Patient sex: M
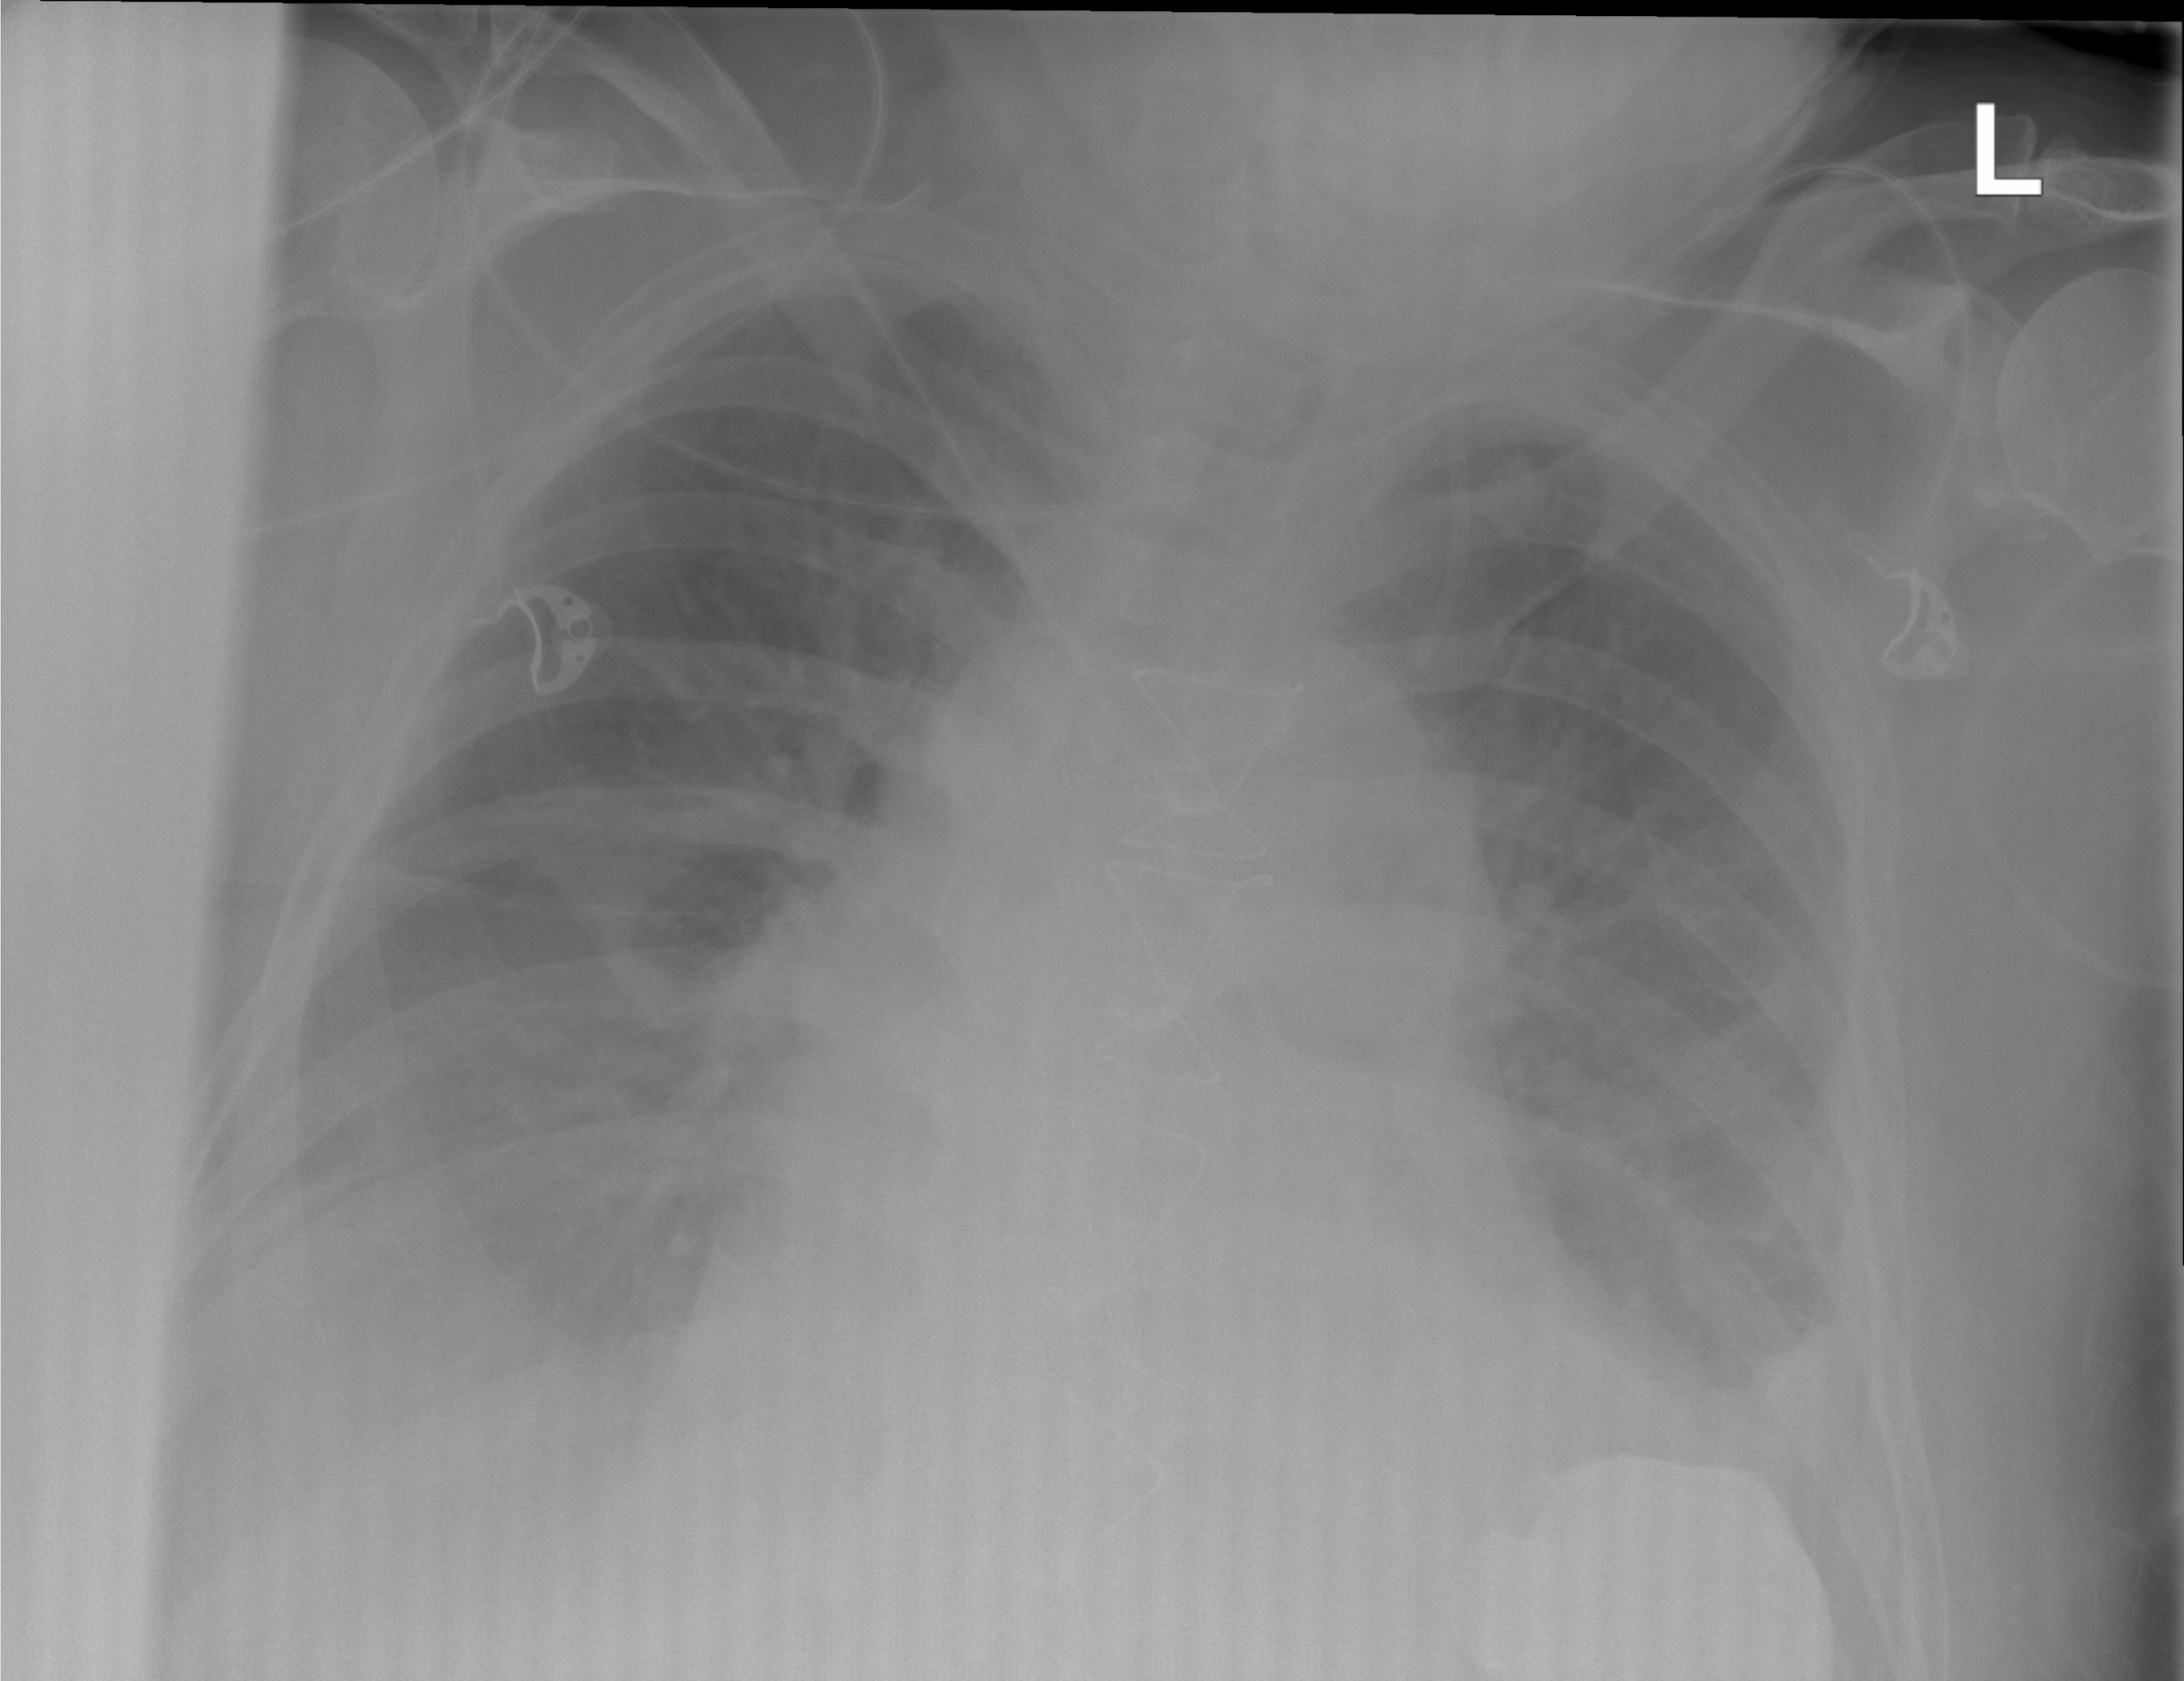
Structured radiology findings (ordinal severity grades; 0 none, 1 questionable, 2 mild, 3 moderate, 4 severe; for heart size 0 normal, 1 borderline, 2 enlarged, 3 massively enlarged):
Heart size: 2
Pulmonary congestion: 2
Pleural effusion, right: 3
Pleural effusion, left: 3
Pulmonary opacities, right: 2
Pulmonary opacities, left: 2
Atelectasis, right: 2
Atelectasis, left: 2